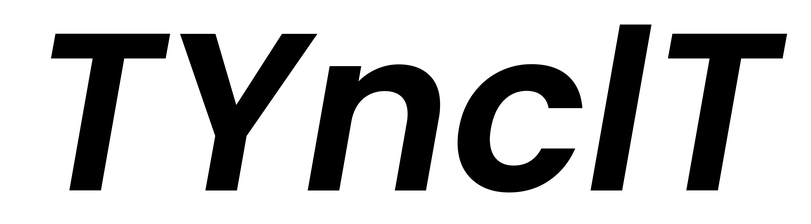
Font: Poppins-SemiBoldItalic